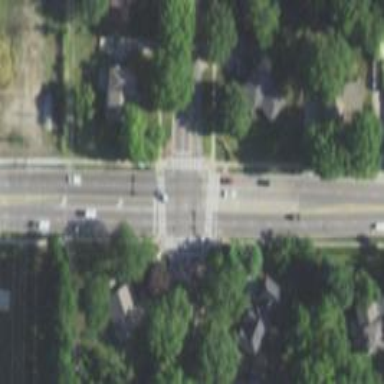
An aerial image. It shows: Solid stop line on the road.